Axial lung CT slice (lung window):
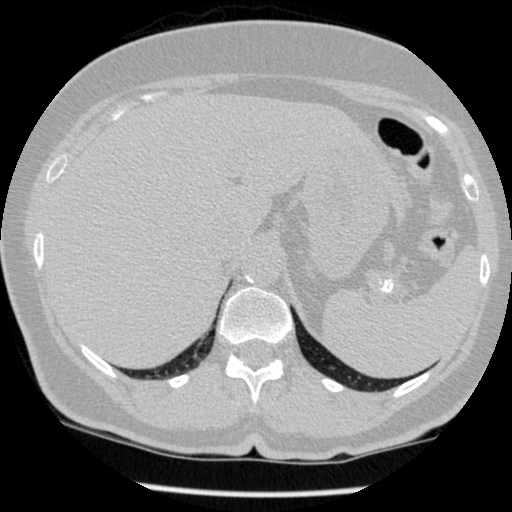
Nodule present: no